Question: I use the leaflet and the getfeatureInfo function to display the data of a wms layer belonging to the geoserver, I want to customize the display of retrieved table:

I use this plugin <URL>.
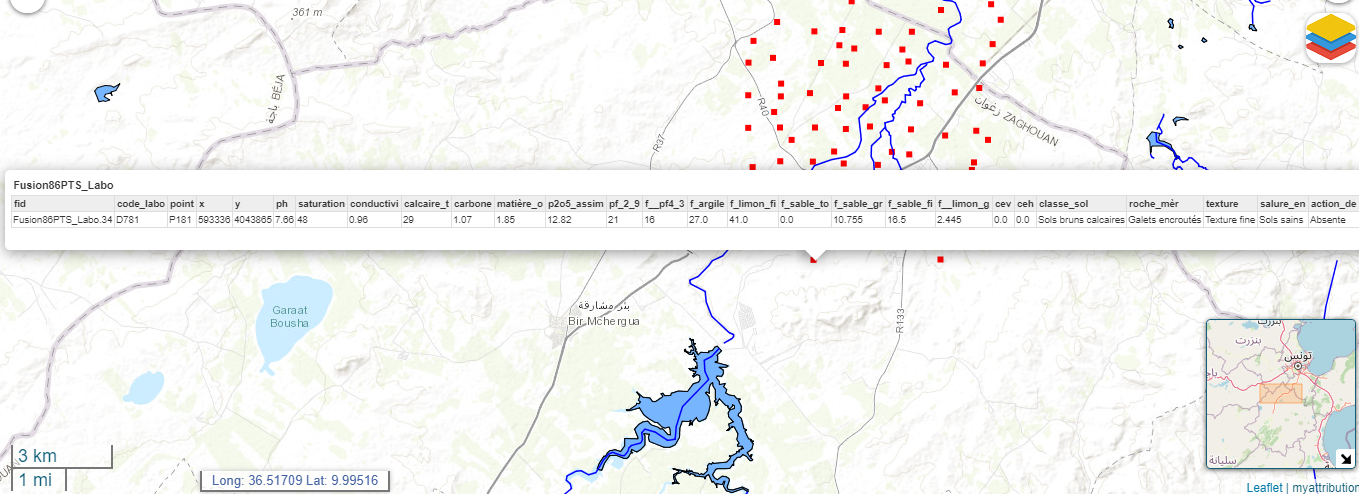
Answer: If you have access to the GeoServer instance you can control the style and layout of the response to a 'getFeatureInfo' request using <URL>.
If you only have access to the endpoint then try requesting the response in 'application/json' format and then use JavaScript to display the information in whatever format you like.